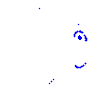
Particle: electron